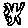
Label: hexagon